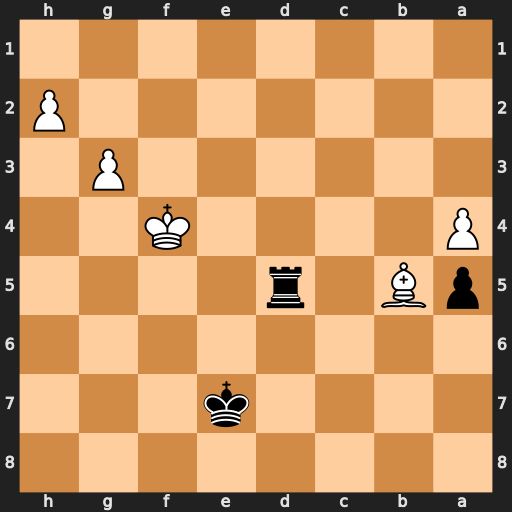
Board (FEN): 8/4k3/8/pB1r4/P4K2/6P1/7P/8
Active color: b
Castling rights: -
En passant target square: -
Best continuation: Rxb5 axb5 a4